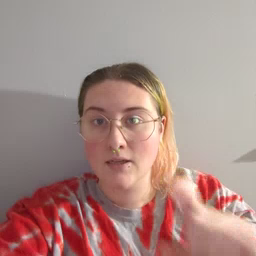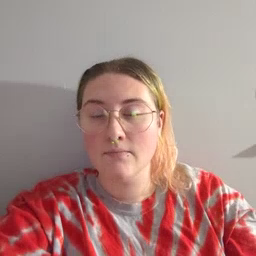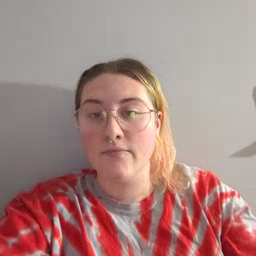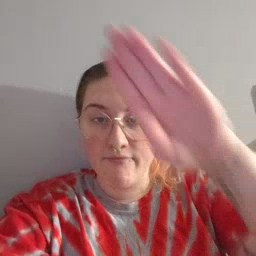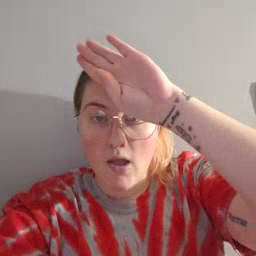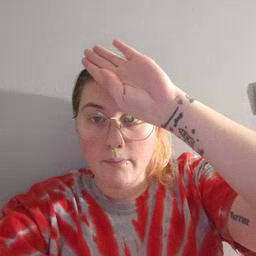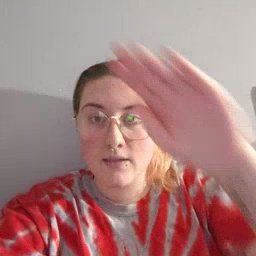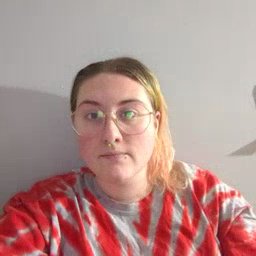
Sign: fireman